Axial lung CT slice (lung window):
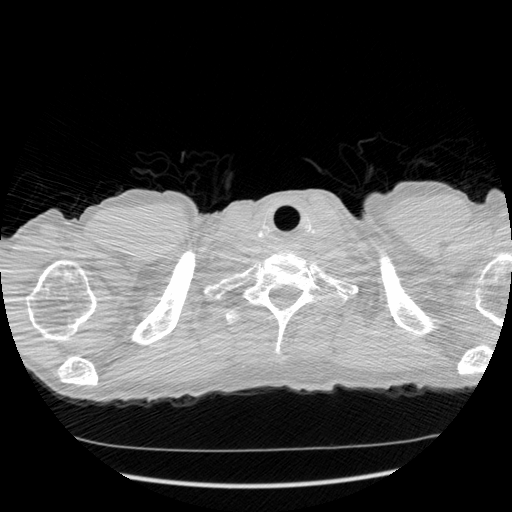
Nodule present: no